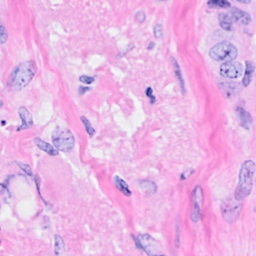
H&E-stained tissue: Breast